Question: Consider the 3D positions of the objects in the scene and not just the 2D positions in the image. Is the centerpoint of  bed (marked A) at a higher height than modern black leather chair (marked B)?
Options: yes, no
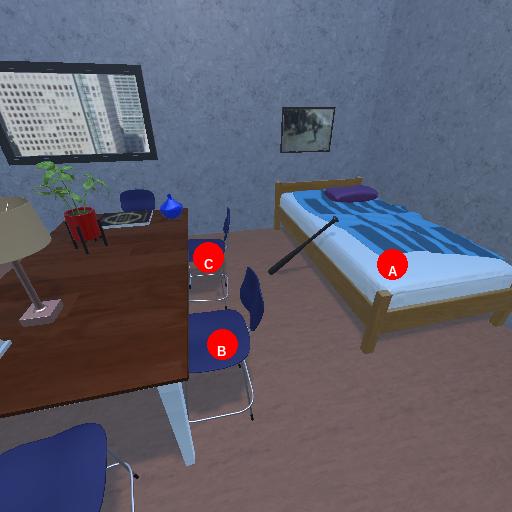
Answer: yes